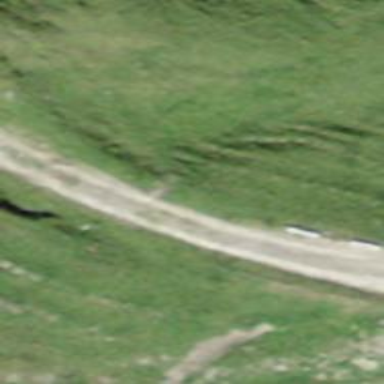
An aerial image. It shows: Track road surfaced with stones.